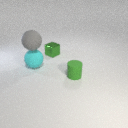
small green rubber cylinder to the right of large cyan rubber sphere